Interaction volume radius: 10 \u00c5
Interaction volume height: 20 \u00c5
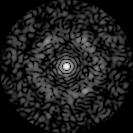
Disorder parameter: 0.7682